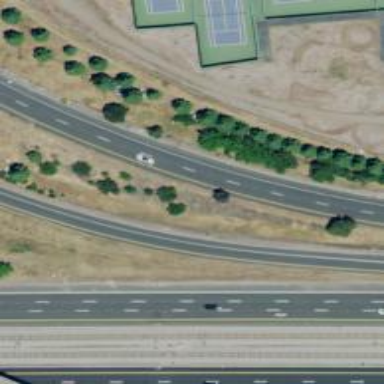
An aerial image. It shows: Motorway link.